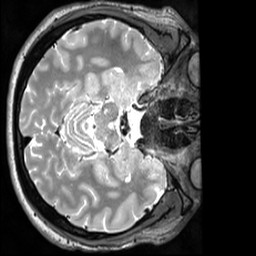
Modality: T2w
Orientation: axial
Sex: male